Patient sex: M
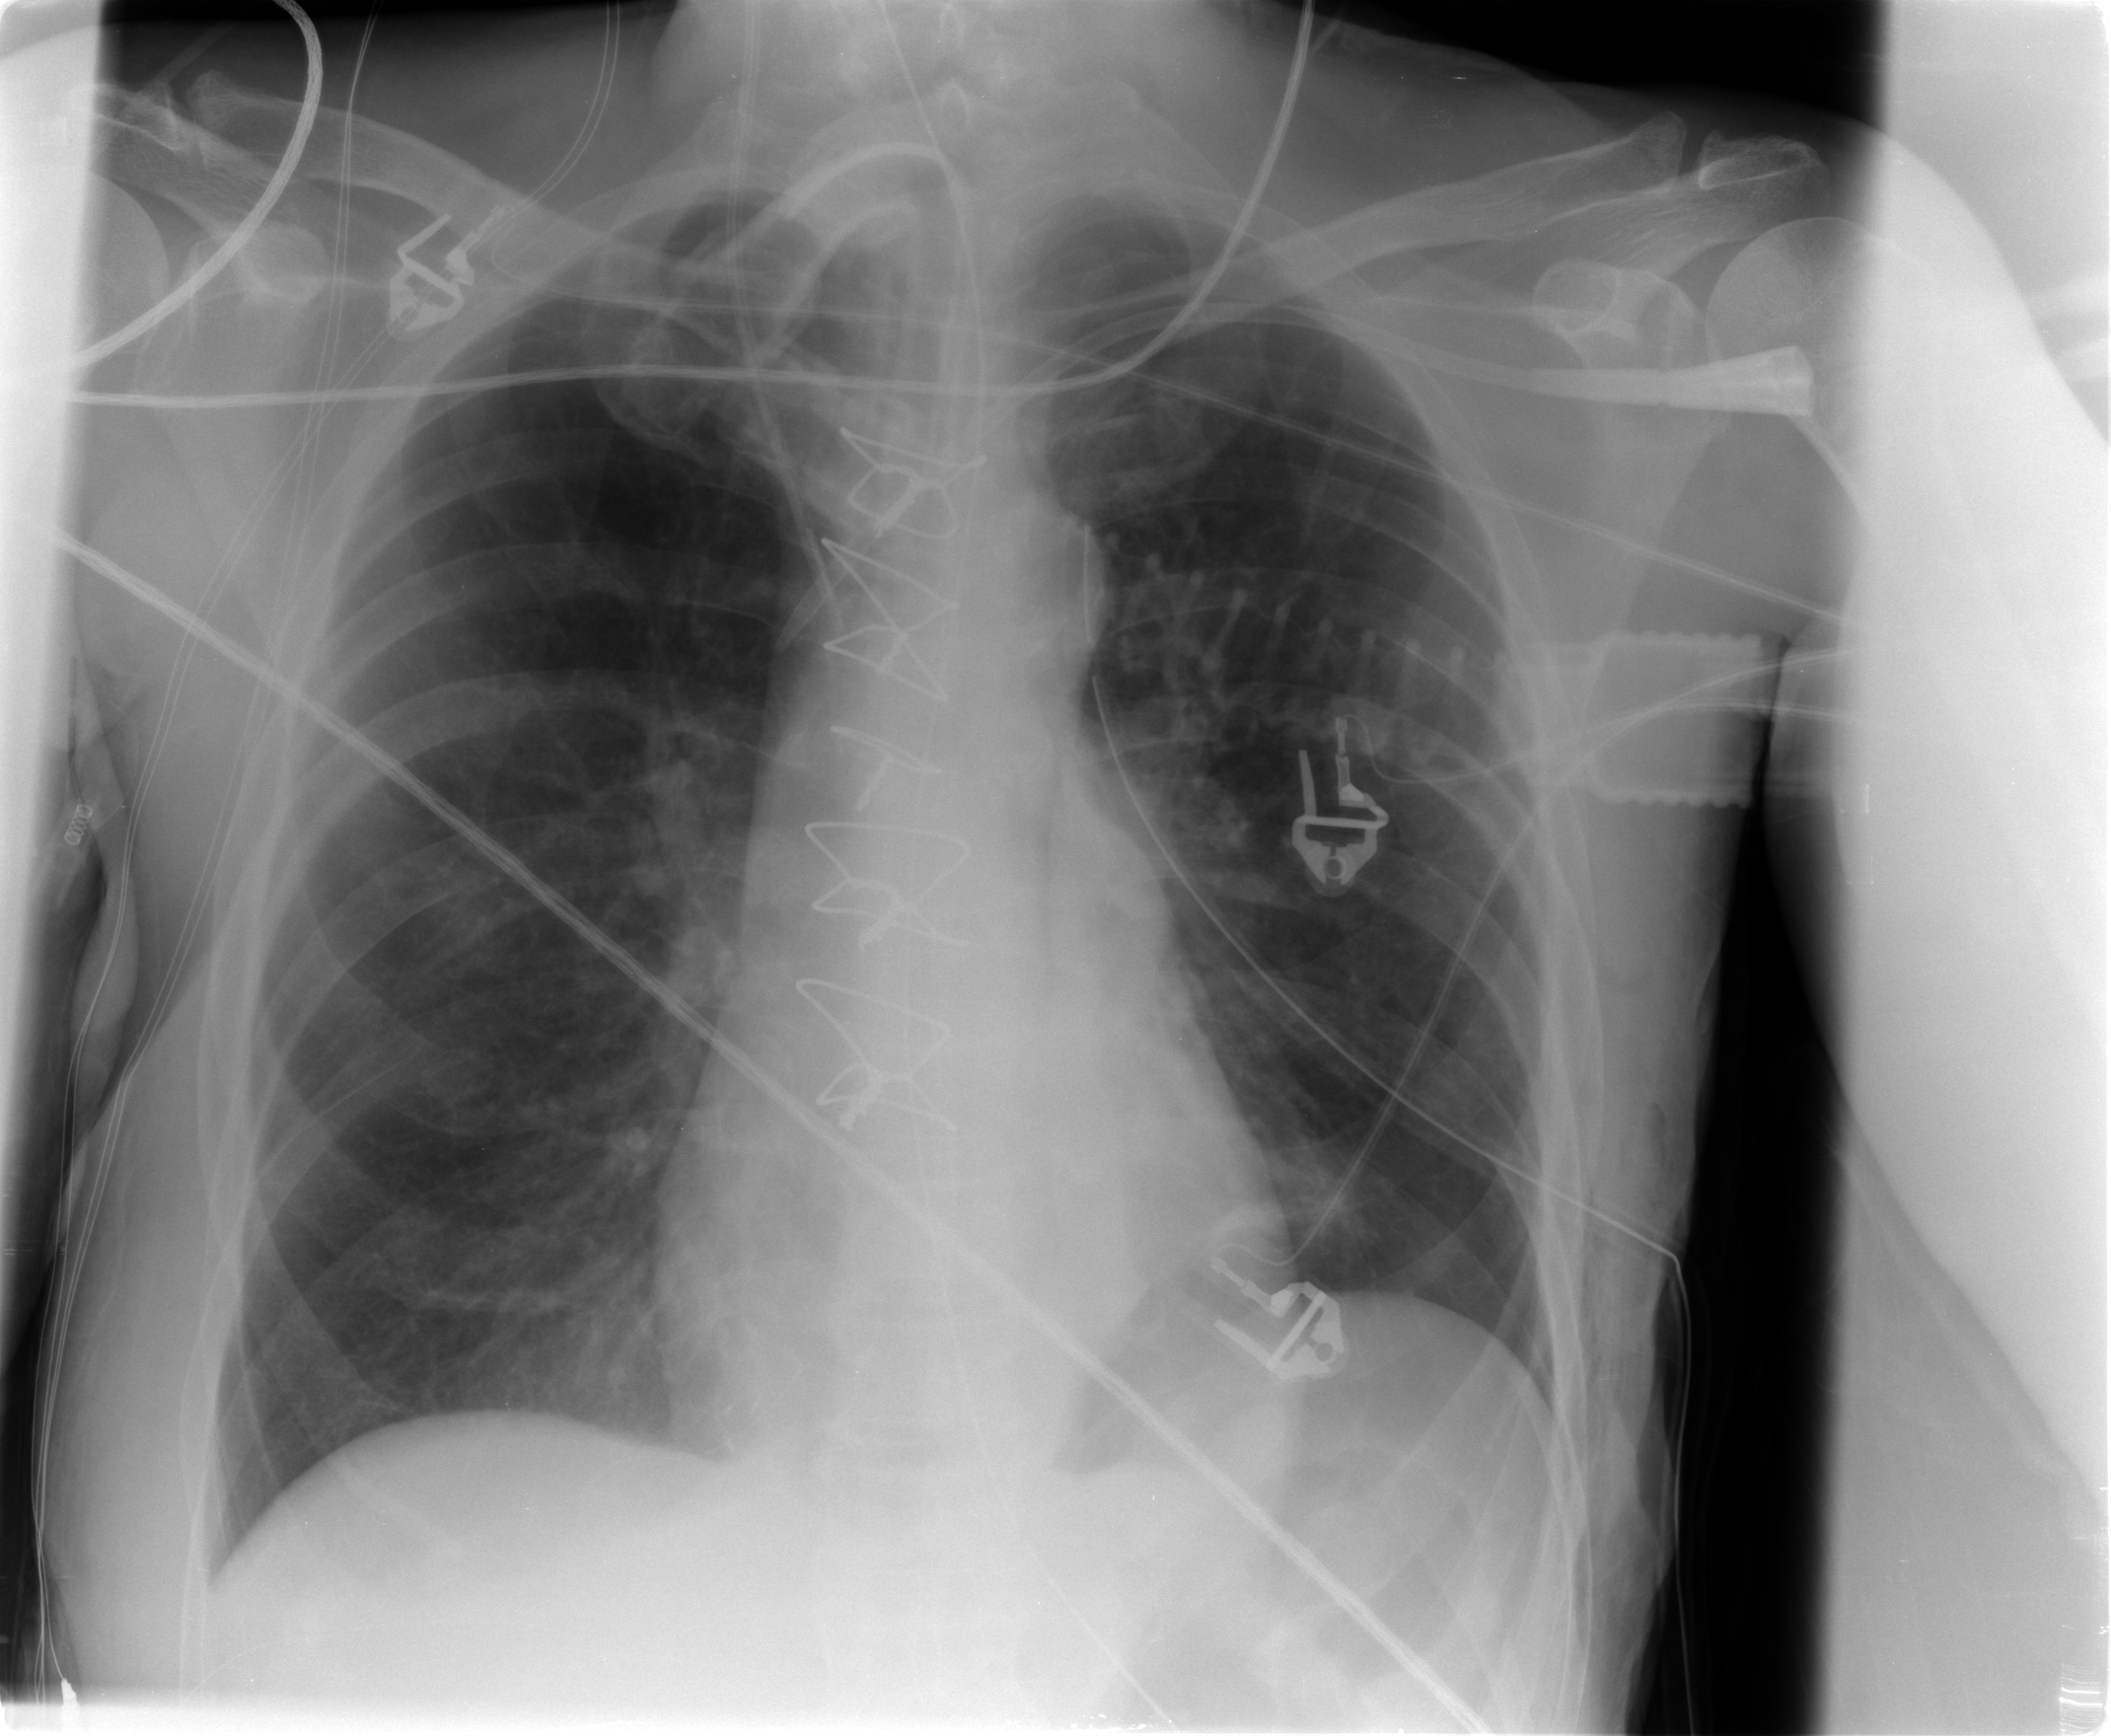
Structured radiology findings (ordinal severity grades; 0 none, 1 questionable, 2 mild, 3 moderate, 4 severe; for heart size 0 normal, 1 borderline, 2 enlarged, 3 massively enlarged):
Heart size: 0
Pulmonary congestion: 0
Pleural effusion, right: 0
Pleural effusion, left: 2
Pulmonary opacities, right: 0
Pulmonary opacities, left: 0
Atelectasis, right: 0
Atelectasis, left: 2